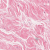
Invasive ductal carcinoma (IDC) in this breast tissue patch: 0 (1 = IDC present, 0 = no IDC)